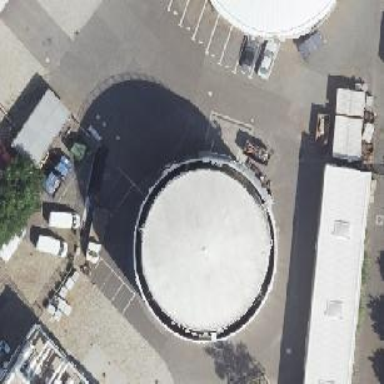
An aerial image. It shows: White cylindrical building with white roof. It is gasometer.